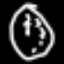
Label: clock